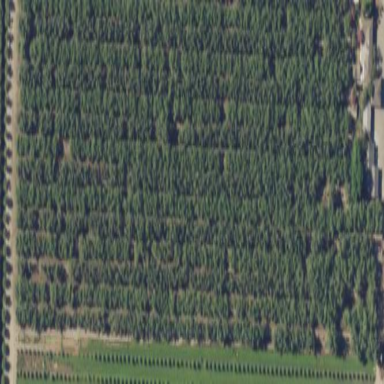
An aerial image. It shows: Orchard filled with almond trees.